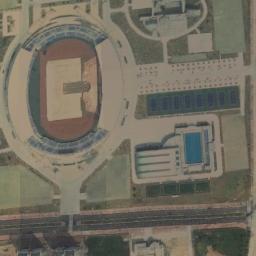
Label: stadium